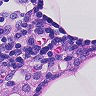
Metastatic tissue present: no